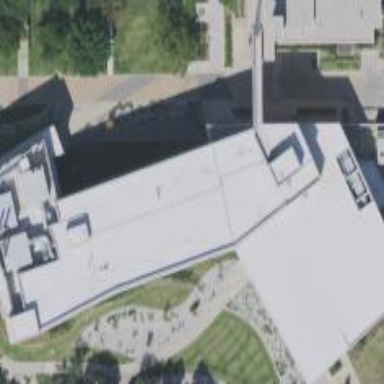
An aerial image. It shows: University building.